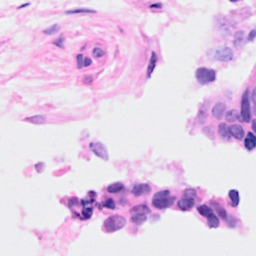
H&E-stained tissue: Breast